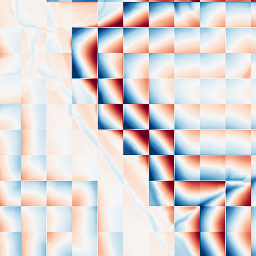
Category: wavelet
Decomposition family: wavelet_biorthogonal
Decomposition parameters: wavelet: bior1.3
level: 5
Upsampling method: cubic_catmull_rom
Upsampling parameters: scale: 2
Upsampling scale: 2